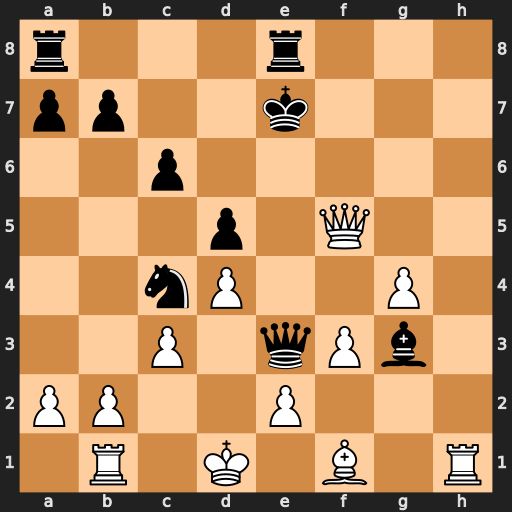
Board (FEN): r3r3/pp2k3/2p5/3p1Q2/2nP2P1/2P1qPb1/PP2P3/1R1K1B1R
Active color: w
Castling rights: -
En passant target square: -
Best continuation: Rh7+ Kd6 Qd7#